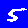
Digit: 5